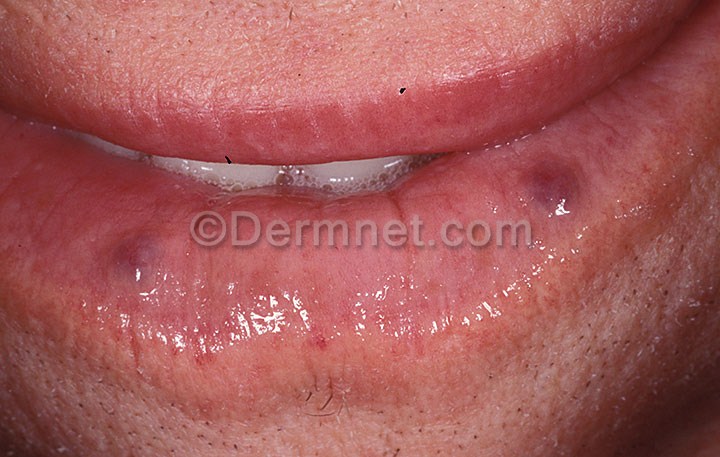
Disease: Vascular Tumors